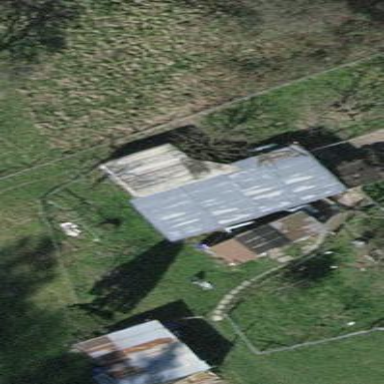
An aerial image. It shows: Allotment house.